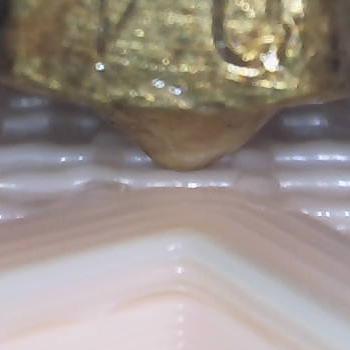
Flow rate: 168%